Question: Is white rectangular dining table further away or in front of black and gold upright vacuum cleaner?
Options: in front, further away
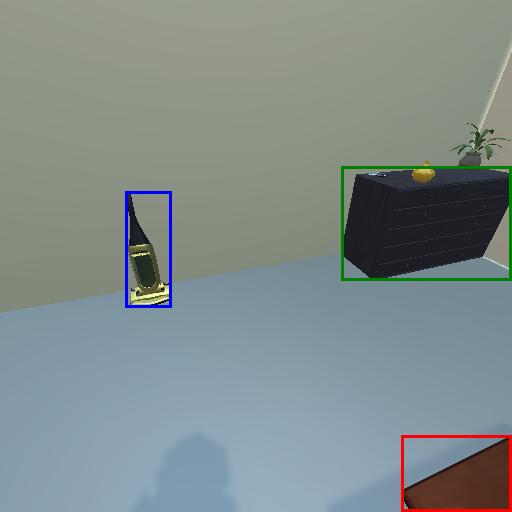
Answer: in front